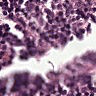
Metastatic tissue present: no